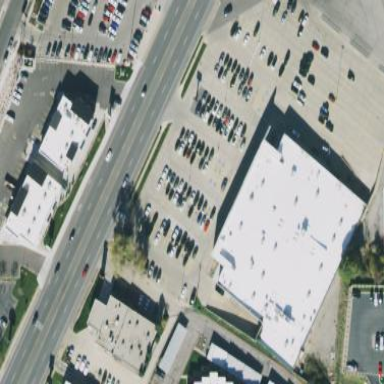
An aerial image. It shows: Building used as fitness center.